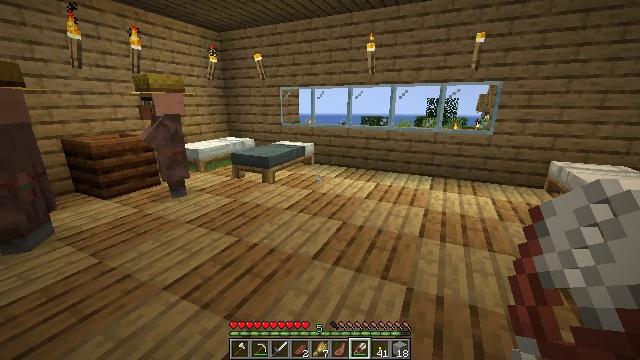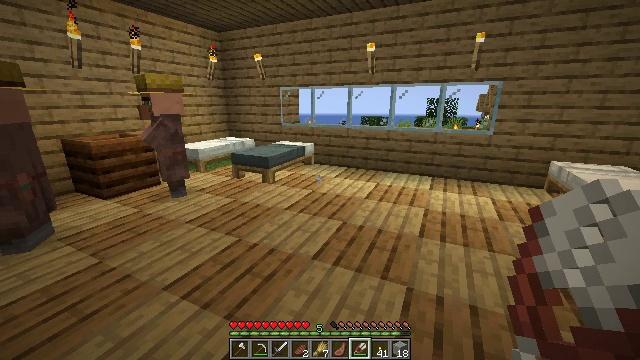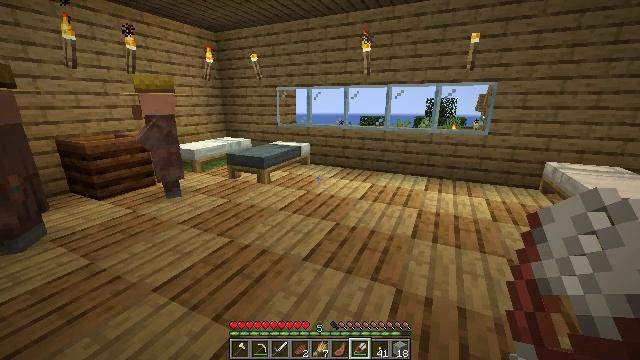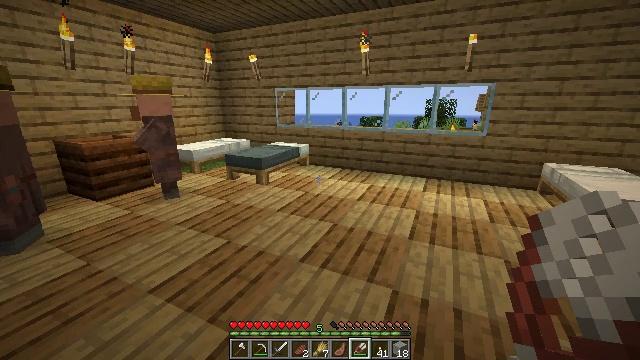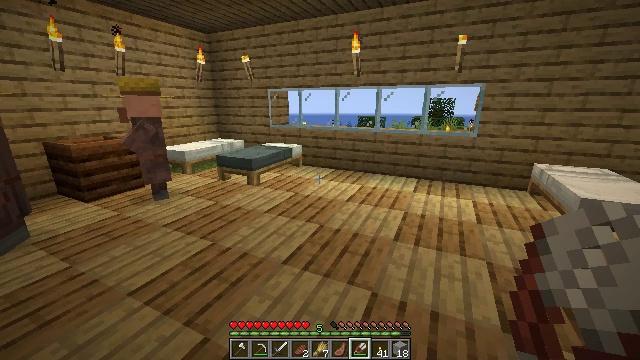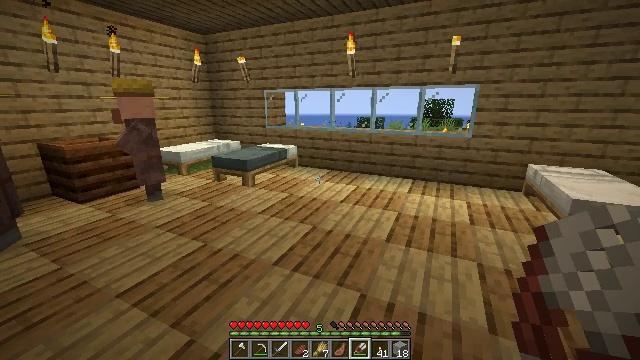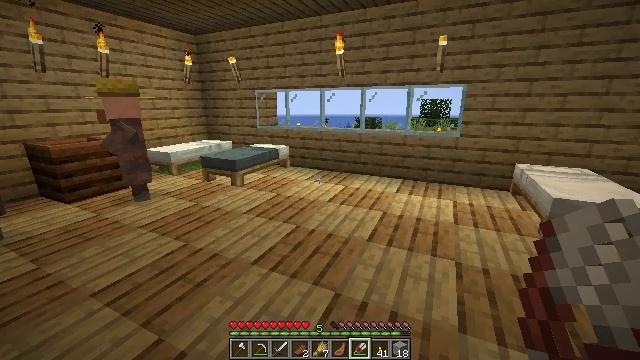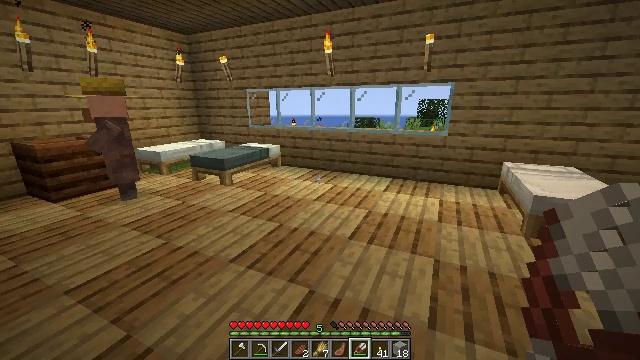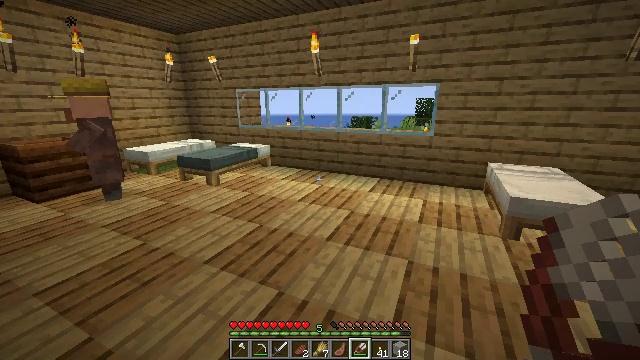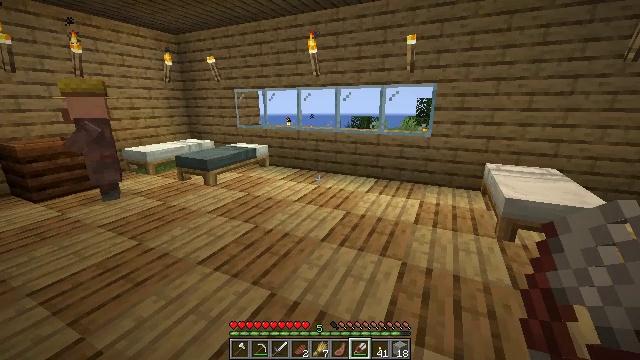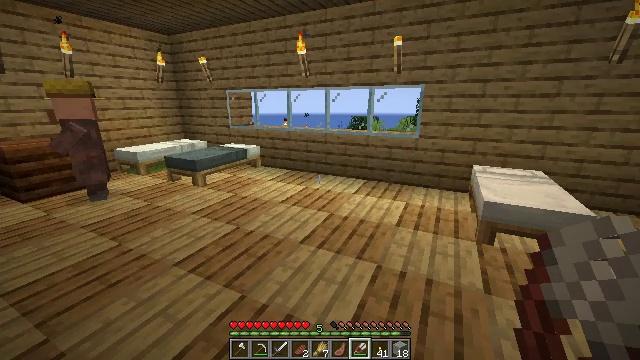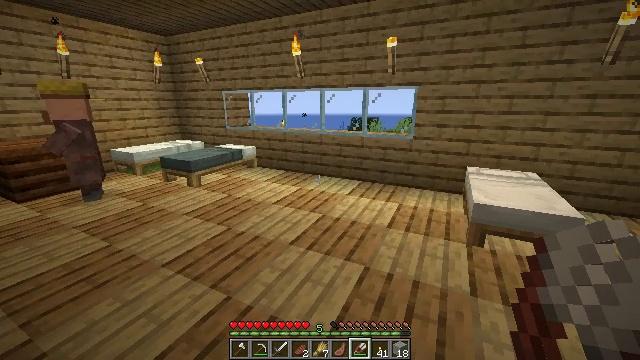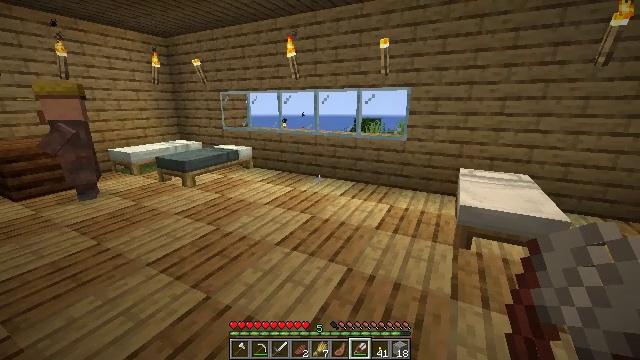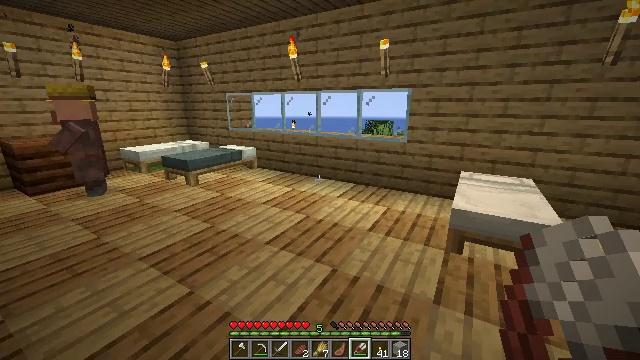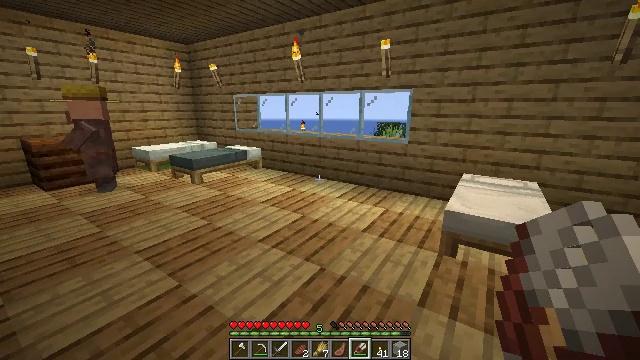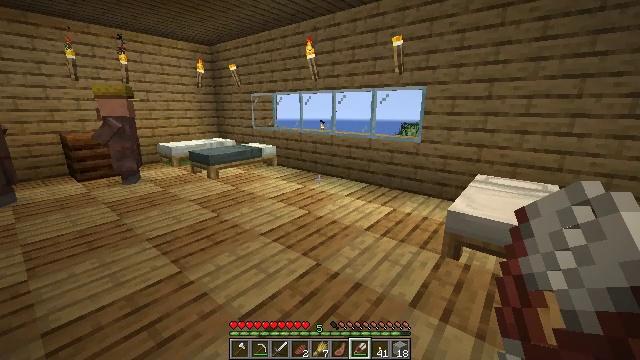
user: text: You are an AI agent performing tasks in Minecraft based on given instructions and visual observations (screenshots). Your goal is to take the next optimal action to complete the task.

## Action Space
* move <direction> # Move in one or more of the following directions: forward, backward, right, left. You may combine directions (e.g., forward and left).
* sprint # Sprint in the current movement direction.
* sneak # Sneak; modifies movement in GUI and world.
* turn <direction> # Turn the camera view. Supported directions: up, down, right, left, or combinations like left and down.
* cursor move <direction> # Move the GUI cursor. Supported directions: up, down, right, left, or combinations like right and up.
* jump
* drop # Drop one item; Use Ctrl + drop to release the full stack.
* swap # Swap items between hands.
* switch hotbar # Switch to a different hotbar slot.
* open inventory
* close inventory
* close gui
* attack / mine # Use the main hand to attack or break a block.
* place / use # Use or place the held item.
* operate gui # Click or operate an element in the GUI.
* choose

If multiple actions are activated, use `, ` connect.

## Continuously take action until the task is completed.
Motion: motion action
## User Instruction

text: In the crafting table, craft a gray bed.
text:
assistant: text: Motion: no_op
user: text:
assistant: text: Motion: move right
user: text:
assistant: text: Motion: move right
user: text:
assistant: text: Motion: move right
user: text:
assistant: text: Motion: move right
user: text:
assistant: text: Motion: move right
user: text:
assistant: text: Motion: move right
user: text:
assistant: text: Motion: move right
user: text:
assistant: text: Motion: move right
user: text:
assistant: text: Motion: move right
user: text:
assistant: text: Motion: move right
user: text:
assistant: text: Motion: move right
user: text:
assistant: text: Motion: move right, turn left
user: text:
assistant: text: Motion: move right, turn left
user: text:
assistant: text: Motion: move right, turn left
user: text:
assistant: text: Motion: move right, turn left
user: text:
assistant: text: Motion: move right, turn left
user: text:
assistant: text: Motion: move right, turn left
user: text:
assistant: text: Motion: move right, turn left
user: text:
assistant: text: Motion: turn left
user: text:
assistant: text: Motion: turn left
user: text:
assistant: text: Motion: turn left
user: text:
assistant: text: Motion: turn left
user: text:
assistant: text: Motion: turn left
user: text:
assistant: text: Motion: turn left
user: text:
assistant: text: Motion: turn left
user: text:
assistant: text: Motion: turn left
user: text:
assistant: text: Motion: no_op
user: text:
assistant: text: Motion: turn left
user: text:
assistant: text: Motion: no_op